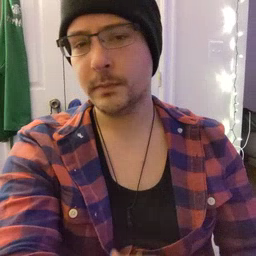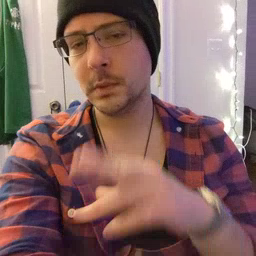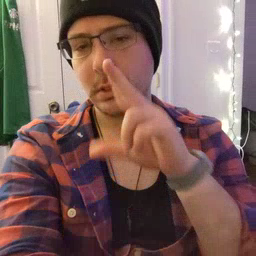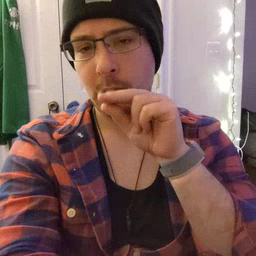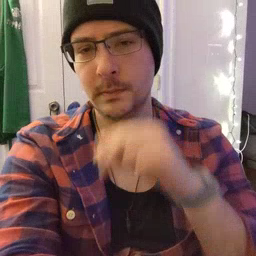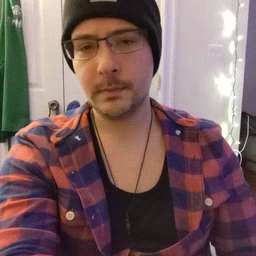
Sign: duck